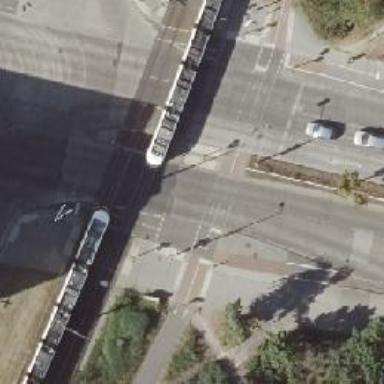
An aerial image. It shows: Cycleway with asphalt surface. The cycleway includes crossing with traffic signals and island.